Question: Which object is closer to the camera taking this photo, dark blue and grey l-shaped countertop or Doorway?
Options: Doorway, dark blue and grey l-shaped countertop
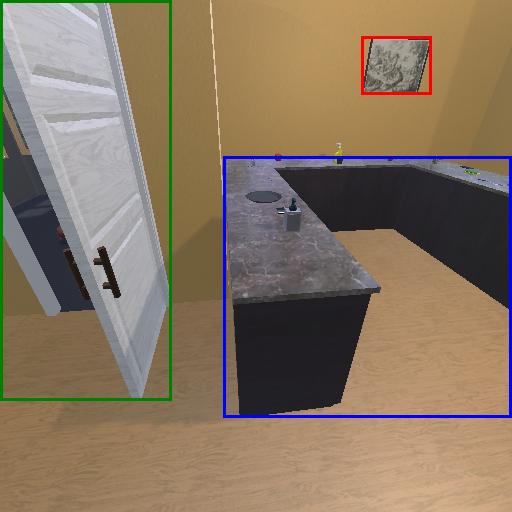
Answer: Doorway